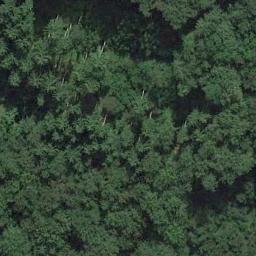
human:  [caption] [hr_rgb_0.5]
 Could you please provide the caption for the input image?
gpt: The forest is full of green trees .

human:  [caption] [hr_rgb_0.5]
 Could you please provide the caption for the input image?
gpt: The forest has a lot of evenly distributed dark green trees .

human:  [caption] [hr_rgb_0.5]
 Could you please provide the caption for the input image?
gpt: This is a dense forest .

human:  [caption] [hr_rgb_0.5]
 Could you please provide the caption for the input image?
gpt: Many green trees are in a forest .

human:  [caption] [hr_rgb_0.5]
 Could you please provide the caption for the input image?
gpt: A forest with many green trees .